Interaction volume radius: 5 \u00c5
Interaction volume height: 10 \u00c5
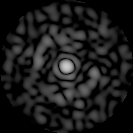
Disorder parameter: 0.8502